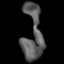
Tissue: skin
Cell type: Epithelial cells
Senescence score: 0.2225
Nuclear area (px): 935
Mean DAPI intensity: 91.628